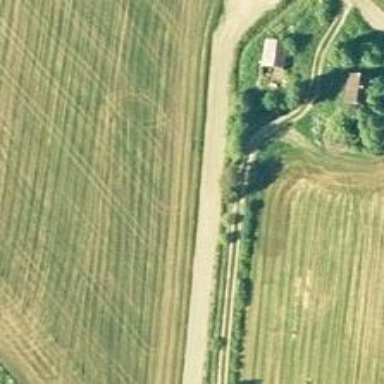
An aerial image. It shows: Track with grade2 tracktype.